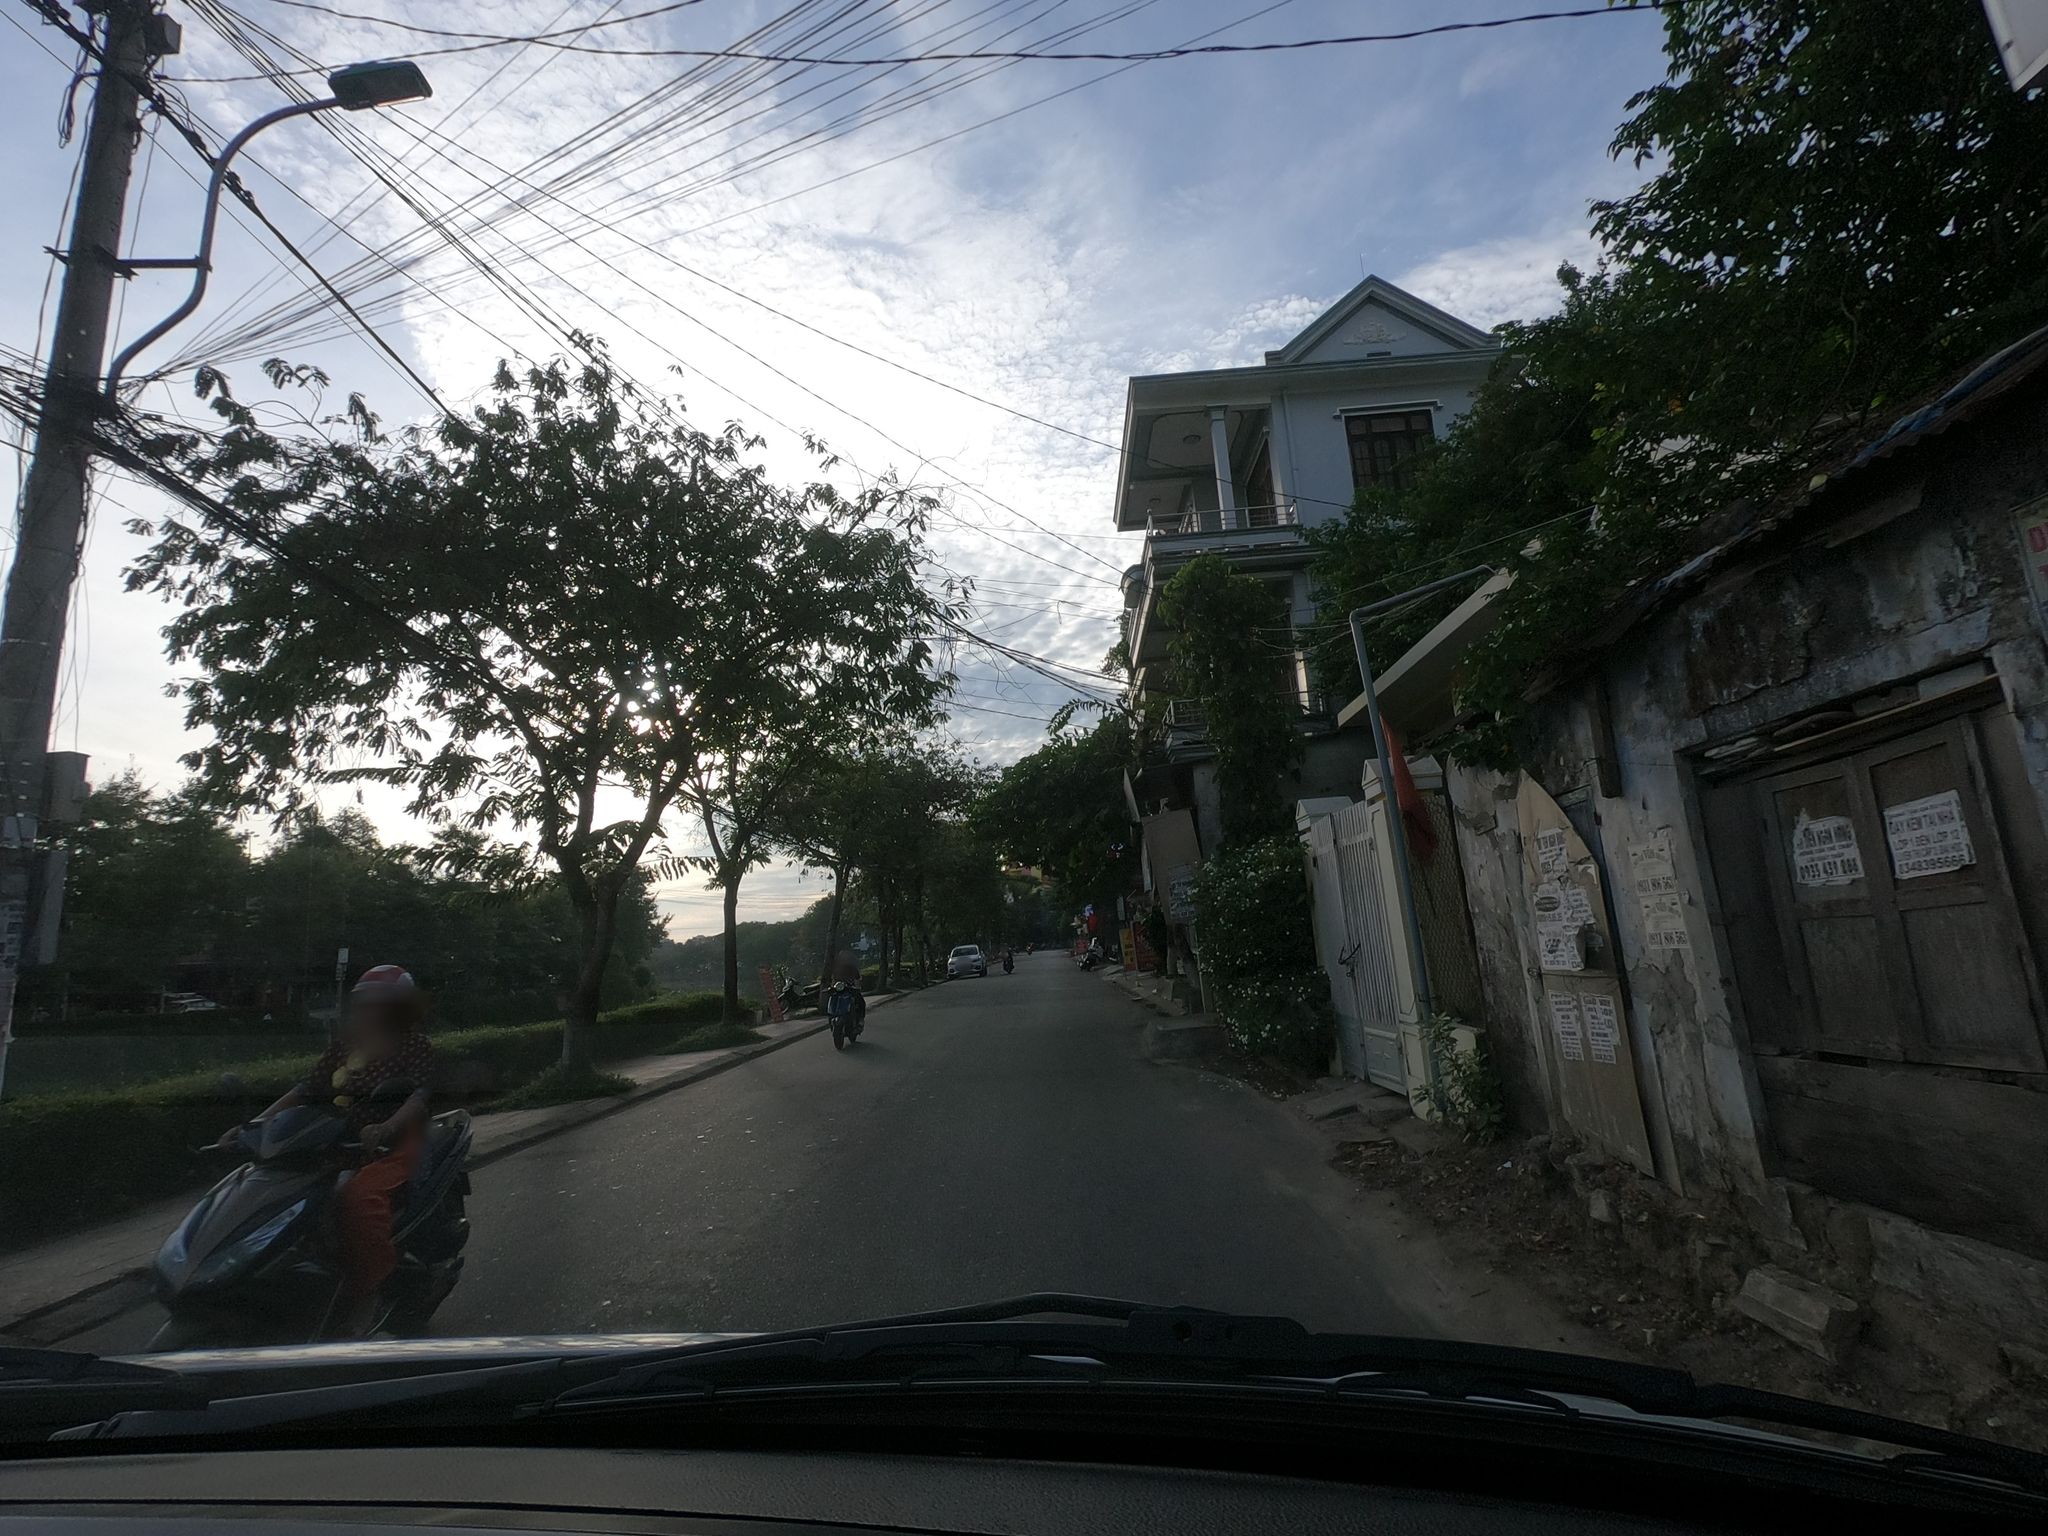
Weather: cloudy
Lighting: day
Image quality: good
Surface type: driving surface
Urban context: urban centre
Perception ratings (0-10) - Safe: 5.67, Lively: 3.89, Beautiful: 7.18, Boring: 2.87, Depressing: 1, Wealthy: 1.86